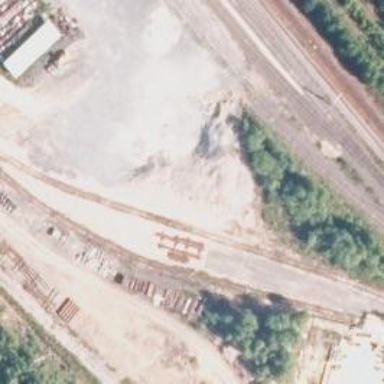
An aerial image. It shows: Railway spur service.